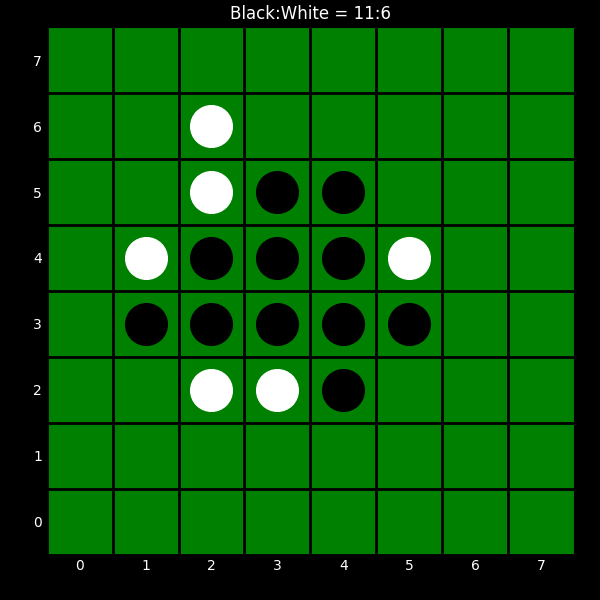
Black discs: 11
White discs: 6